Question: We have a .NET Framework 2 web-based app that uses the txTextControl text editor. We have a built-in script that sets CASPOL for our users. We are getting an "Access Denied" error when we try to install this control on Windows 8/IE 10 machines, as shown in the image below. I have installed the 3.5 Framework (which also installs 2 and 3), but still no joy getting the control to install.
Any ideas and advice are greatly appreciated, as more and more of our users are wanting to use our system on Windows 8 machines!
Mike

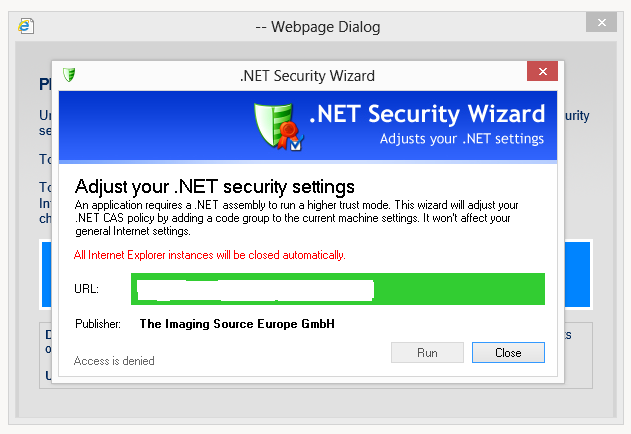
Answer: They've published some information here to help with this because of the .NET 4.5 changes (which is on Win8)
Check out:
<URL>